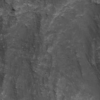
Label: not_dusty